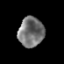
Tissue: prostate
Cell type: T cells
Senescence score: 0.2863
Nuclear area (px): 752
Mean DAPI intensity: 114.834